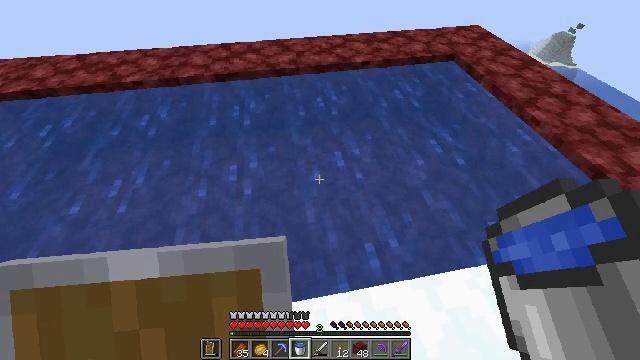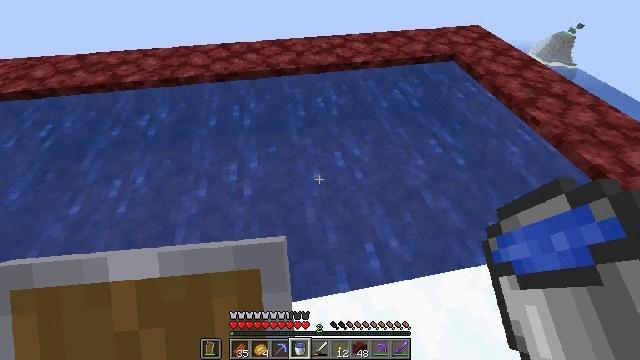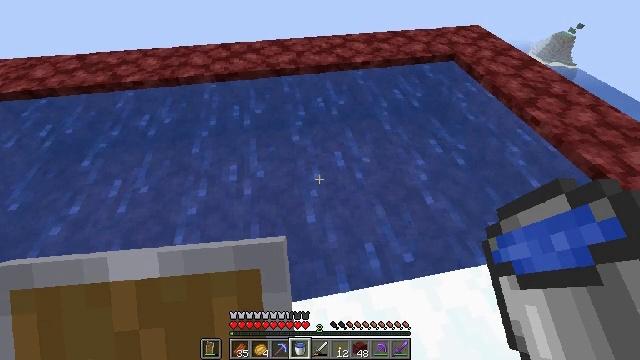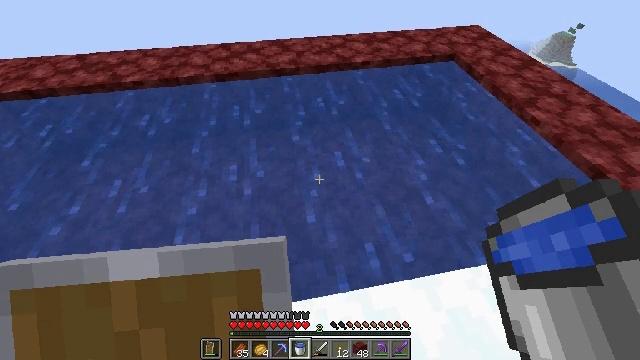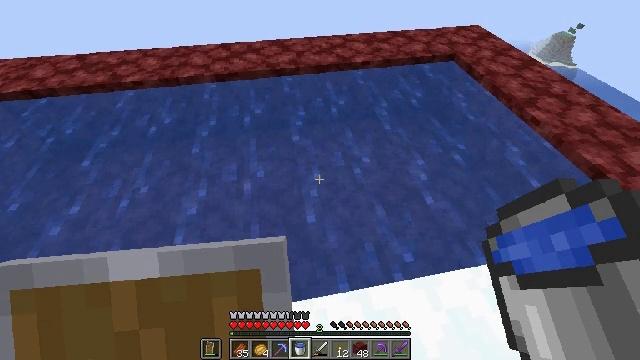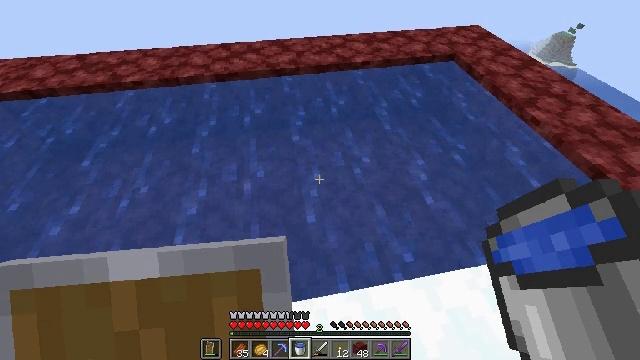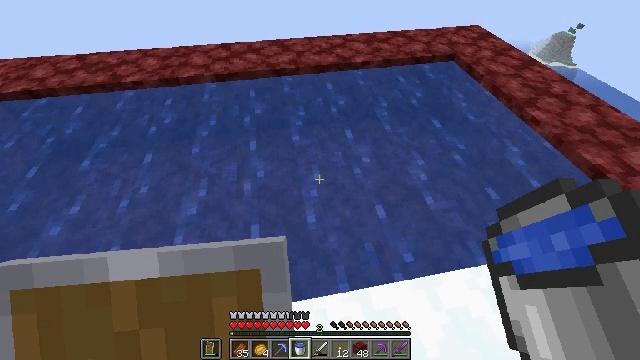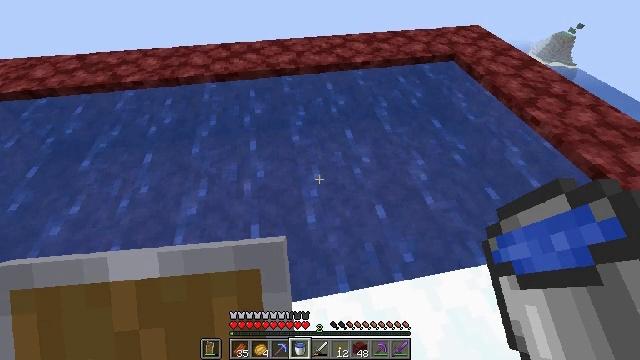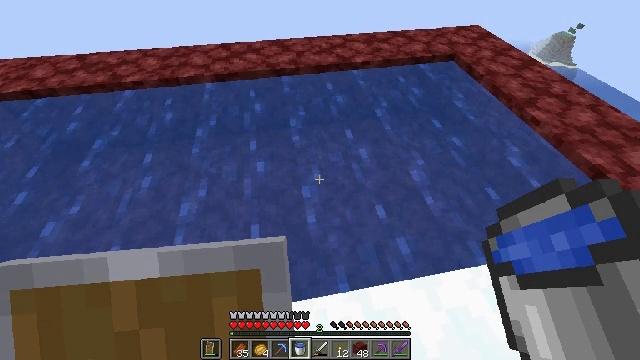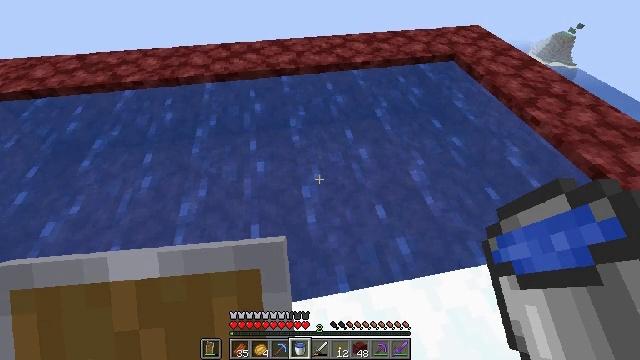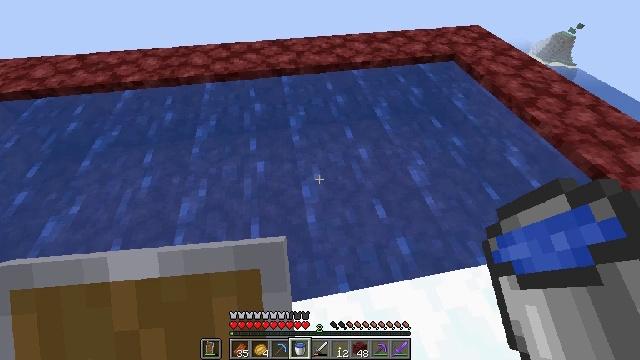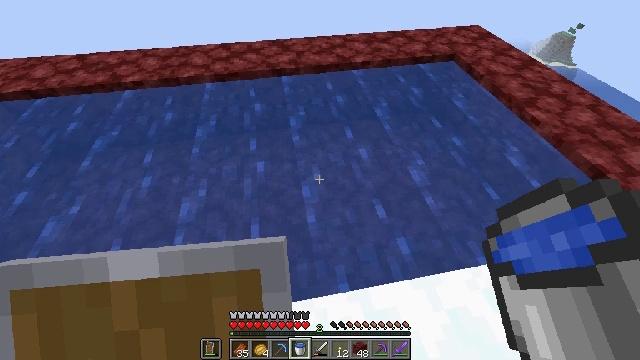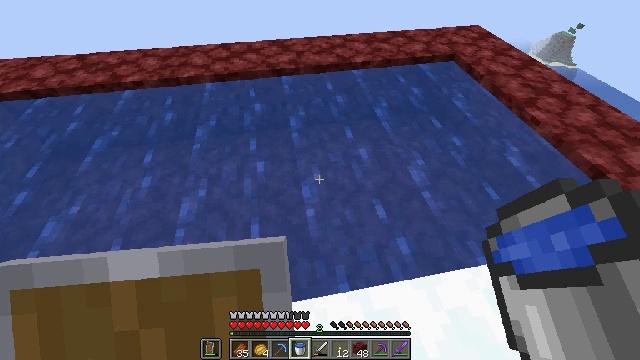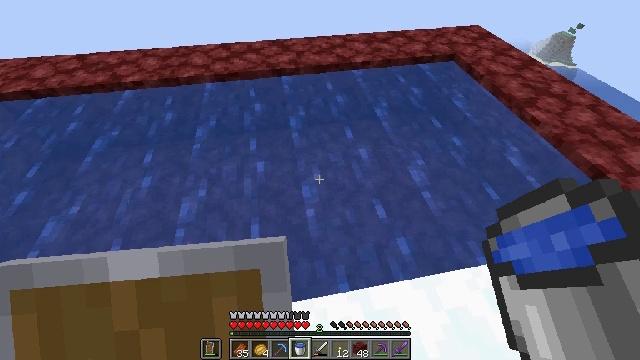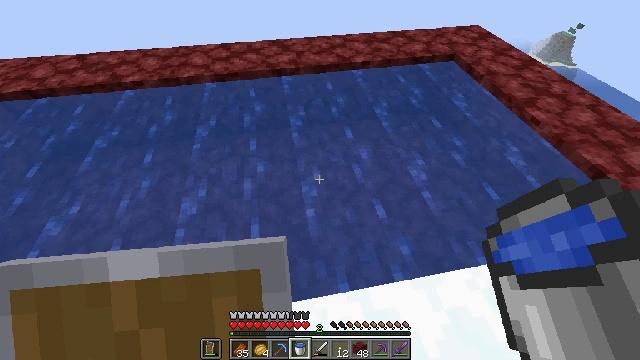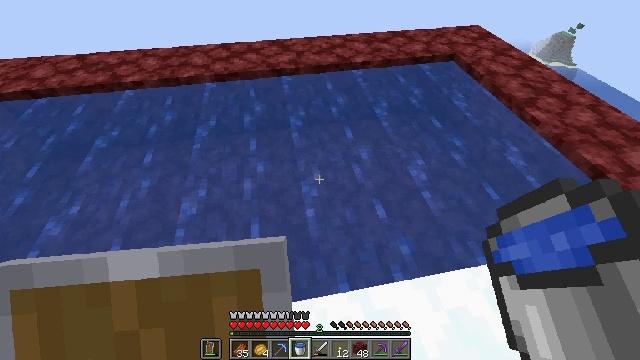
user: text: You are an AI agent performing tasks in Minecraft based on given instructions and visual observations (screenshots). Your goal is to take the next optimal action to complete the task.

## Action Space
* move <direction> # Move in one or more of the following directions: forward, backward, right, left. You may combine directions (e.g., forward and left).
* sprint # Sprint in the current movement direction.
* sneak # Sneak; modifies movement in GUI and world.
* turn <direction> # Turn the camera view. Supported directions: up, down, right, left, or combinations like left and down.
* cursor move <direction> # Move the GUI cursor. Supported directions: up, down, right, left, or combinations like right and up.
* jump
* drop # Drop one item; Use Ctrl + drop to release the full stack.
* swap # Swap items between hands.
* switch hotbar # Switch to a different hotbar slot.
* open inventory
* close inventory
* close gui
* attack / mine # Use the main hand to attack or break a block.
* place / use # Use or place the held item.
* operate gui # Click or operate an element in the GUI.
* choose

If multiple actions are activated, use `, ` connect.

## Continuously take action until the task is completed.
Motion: motion action
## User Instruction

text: Attack the ice to clear a path.
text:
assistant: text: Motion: no_op
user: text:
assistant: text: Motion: no_op
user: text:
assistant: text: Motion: no_op
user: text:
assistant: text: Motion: no_op
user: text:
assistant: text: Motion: no_op
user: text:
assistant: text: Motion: no_op
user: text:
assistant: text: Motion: no_op
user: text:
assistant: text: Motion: no_op
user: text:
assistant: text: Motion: no_op
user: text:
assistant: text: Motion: no_op
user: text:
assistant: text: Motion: no_op
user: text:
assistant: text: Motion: no_op
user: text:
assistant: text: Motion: no_op
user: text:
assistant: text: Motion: no_op
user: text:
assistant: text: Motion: no_op
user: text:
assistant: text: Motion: no_op
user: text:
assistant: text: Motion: no_op
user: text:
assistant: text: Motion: no_op
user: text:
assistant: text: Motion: no_op
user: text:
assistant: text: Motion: no_op
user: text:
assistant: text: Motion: no_op
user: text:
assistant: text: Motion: no_op
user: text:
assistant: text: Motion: no_op
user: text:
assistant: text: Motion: no_op
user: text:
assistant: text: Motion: no_op
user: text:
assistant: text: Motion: no_op
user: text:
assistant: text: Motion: no_op
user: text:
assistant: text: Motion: no_op
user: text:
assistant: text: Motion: no_op
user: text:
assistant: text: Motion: no_op